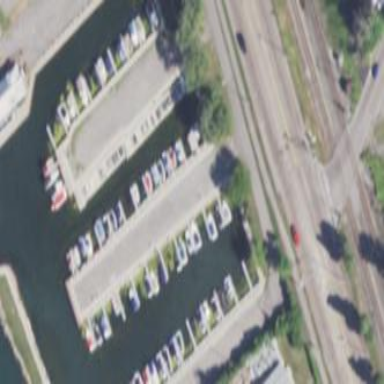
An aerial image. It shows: Marina on leisure land.